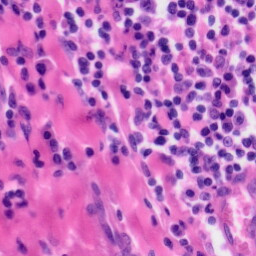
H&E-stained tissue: Tonsil